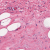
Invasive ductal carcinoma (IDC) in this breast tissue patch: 0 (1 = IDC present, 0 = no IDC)